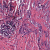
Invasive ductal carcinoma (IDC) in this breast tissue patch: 0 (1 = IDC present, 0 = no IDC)